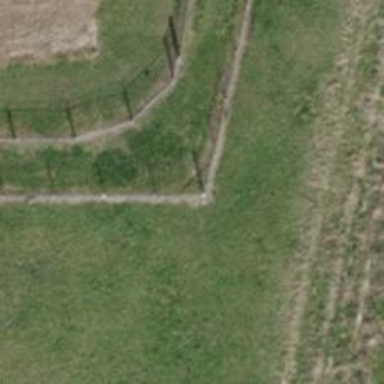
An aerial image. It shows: Metal fence as barrier.